Field crop: maize
Growth stage: 2
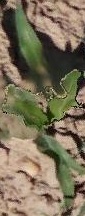
Species: maize